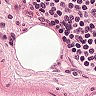
Metastatic tissue present: no